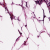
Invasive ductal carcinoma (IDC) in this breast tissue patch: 0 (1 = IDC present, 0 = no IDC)